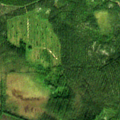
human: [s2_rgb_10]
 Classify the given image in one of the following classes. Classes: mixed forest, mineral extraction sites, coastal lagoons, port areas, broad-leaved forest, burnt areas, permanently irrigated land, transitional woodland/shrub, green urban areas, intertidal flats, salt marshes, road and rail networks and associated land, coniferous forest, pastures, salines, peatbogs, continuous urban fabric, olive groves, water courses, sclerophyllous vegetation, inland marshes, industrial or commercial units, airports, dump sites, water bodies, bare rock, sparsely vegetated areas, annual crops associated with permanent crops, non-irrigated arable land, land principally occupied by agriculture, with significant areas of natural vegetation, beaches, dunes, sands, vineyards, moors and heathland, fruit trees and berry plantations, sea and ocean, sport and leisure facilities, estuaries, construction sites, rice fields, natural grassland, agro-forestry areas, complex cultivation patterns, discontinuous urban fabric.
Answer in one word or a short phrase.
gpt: coniferous forest, mixed forest, transitional woodland/shrub